Field crop: maize
Growth stage: 2
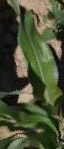
Species: maize